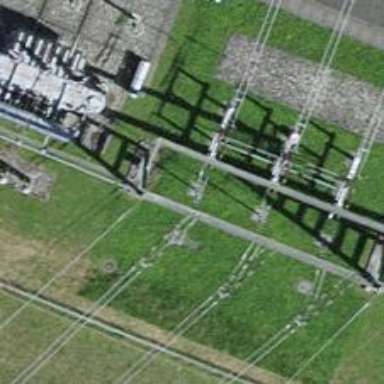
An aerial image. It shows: Power line in the image.